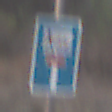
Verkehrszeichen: SackgasseRadverkehrFussgaengerDurchlaessig
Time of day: SunriseSunset
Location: Outdoor (Nature)
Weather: Clear
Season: NotSpecified
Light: Natural